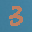
Label: 3